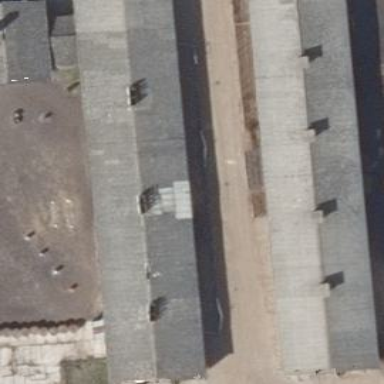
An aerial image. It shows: Cowshed building with gabled grey roof oriented along its length.